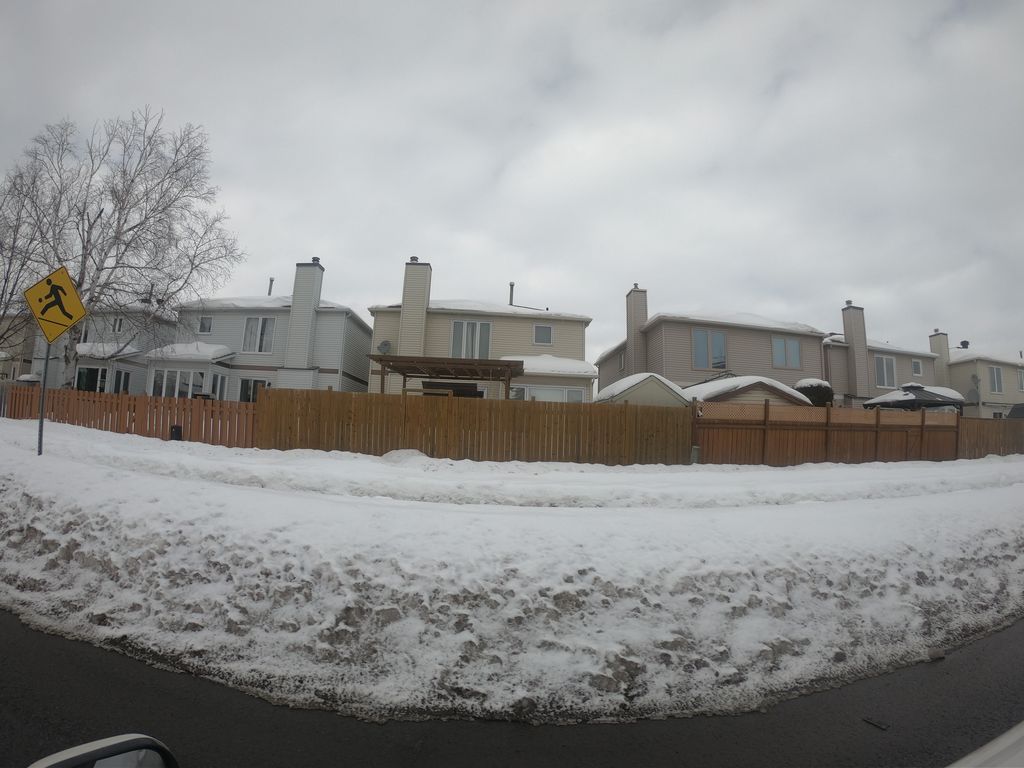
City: ottawa-gatineau